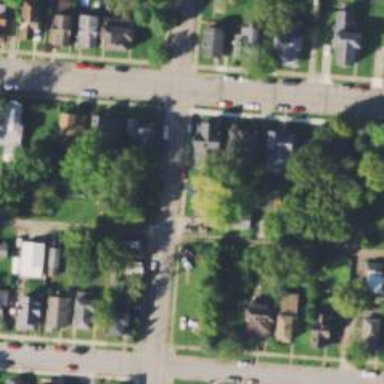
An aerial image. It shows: Residential road.